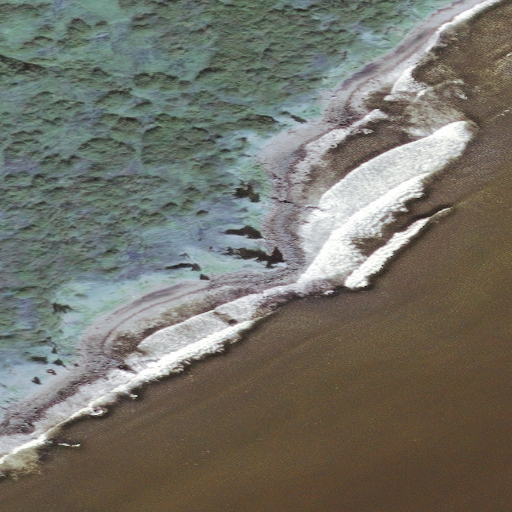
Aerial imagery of cape in Alaska named Morgan Point containing only unknown